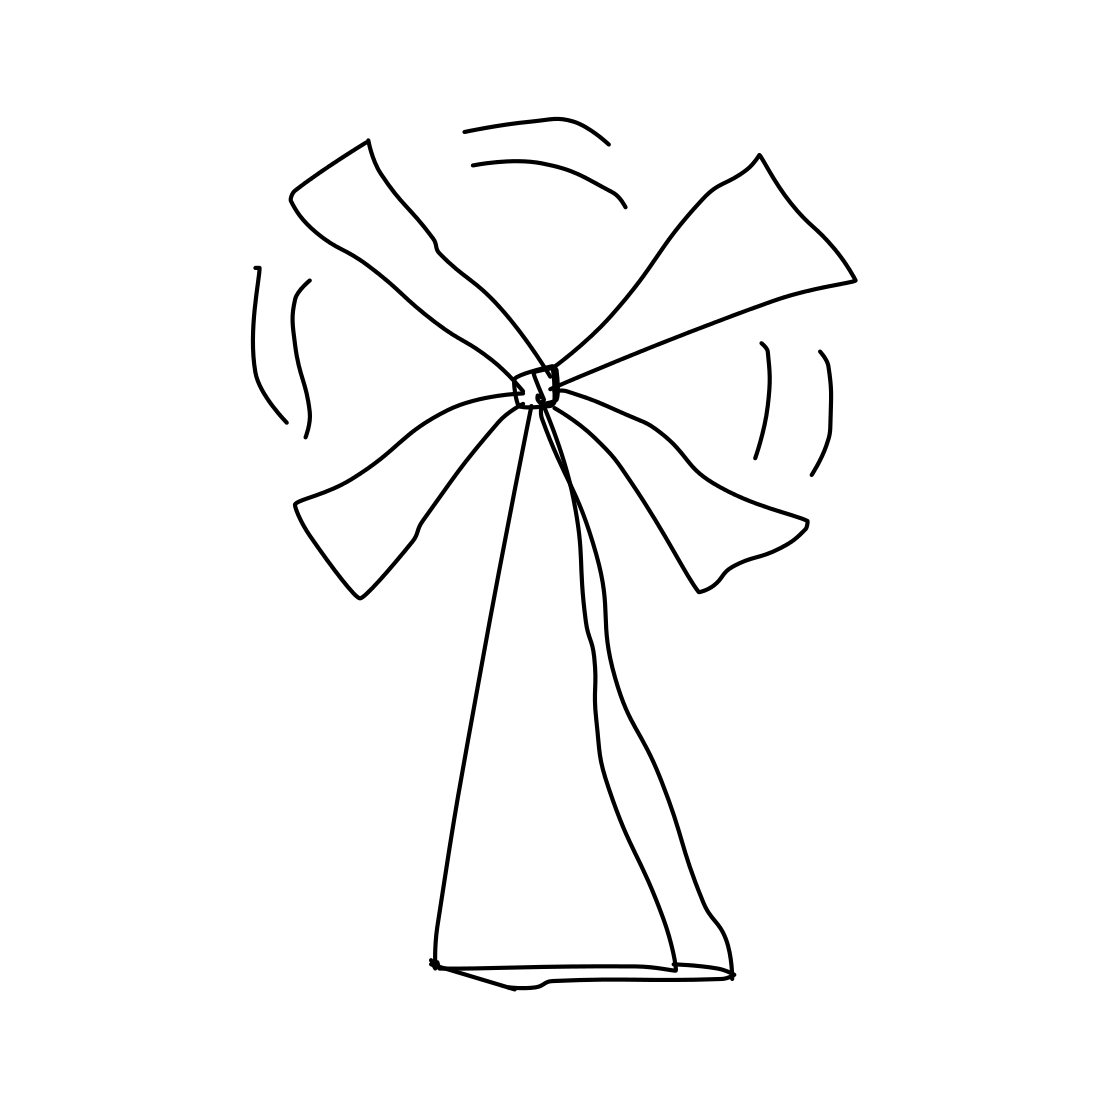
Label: windmill